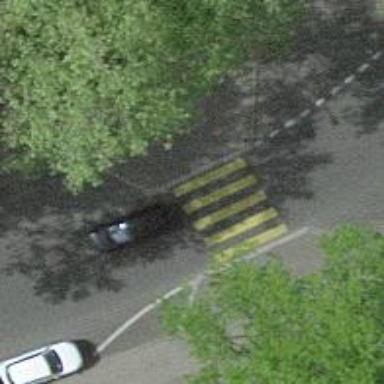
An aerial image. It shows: Kerb barrier.